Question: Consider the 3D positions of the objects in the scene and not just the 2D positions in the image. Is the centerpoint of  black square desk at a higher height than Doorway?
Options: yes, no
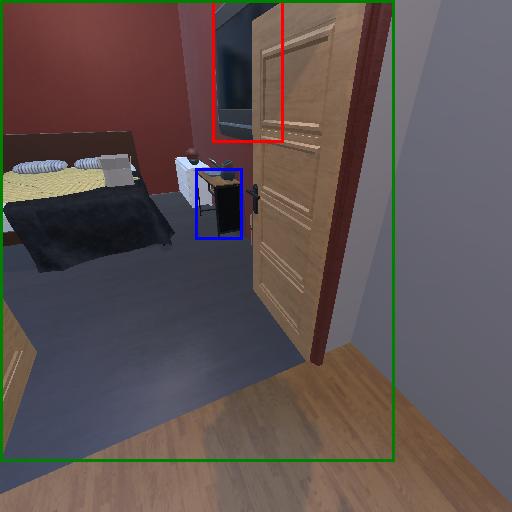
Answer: yes